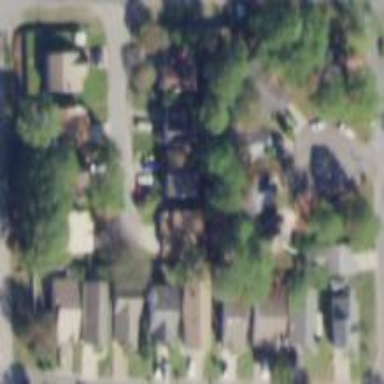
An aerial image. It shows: This residential area consists of single-family homes.